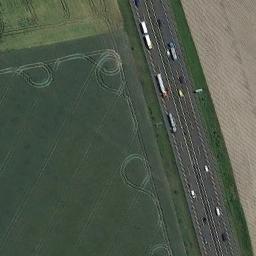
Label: freeway